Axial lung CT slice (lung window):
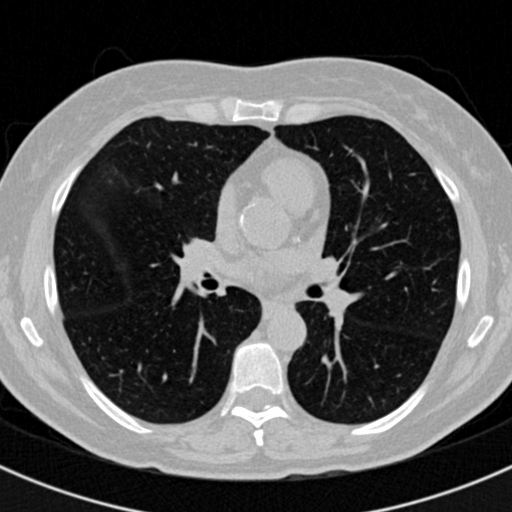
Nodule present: no